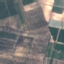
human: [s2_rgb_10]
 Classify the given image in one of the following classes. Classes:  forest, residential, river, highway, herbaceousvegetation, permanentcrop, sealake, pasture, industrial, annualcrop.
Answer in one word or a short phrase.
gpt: PermanentCrop